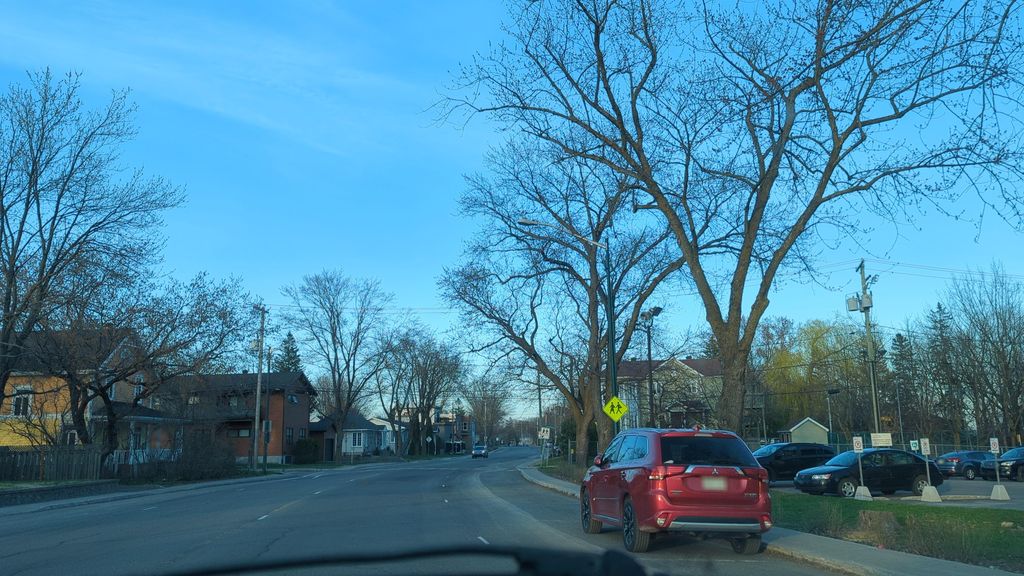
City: quebec_city